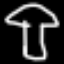
Label: mushroom